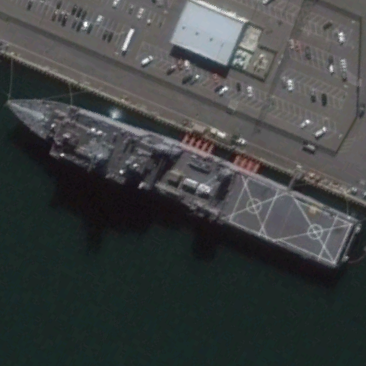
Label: combat